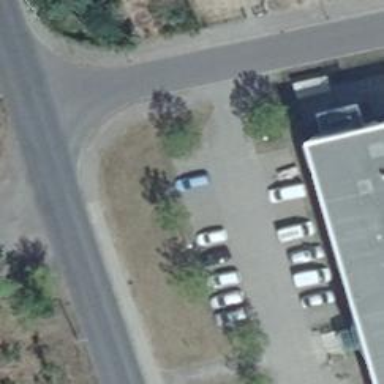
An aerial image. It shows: Road serving as parking aisle.